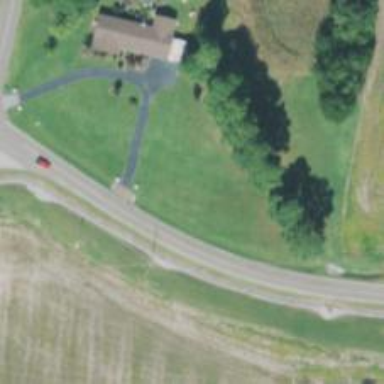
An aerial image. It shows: Secondary road.